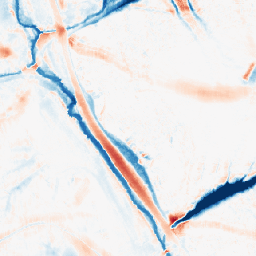
Category: morphological
Decomposition family: morphological_ellipse
Decomposition parameters: operation: average
width: 30
height: 30
Upsampling method: area
Upsampling parameters: scale: 4
Upsampling scale: 4